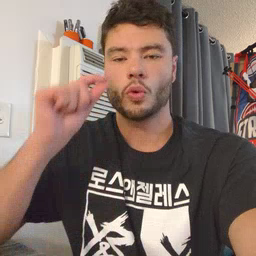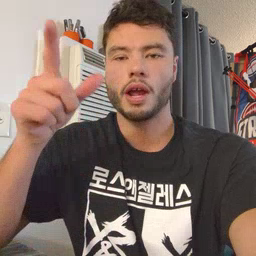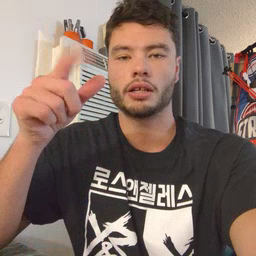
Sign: awake